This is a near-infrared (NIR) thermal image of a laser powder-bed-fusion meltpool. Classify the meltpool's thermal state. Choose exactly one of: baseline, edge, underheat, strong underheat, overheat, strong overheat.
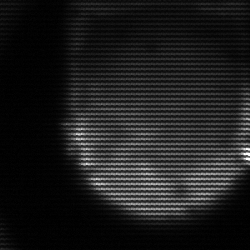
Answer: edge